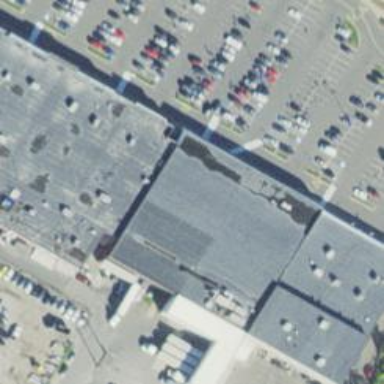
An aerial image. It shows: Supermarket.